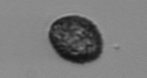
Label: Pseudochattonella_farcimen